Question: I am adding various dynamically created controls to a panel, based on what the user selects. If a Groupbox, with associated RadioButtons, is the first control, it looks fine:

...but if it's anything other than that, the associated radio buttons seem right-aligned instead of left-aligned, as seen above, and the groupbox is too wide, to boot.
Here is the pertinent code (RepaintMockupPanel() is called when the user opts to see what his mockup looks like at any time, and getGroupBox() is the method it calls that be where the problem lies, but I can't see it.
'''
private void RepaintMockupPanel(Control padre)
{
const string BTN = "BUTTON";
const string CKBX = "CHECKBOX";
const string EDTTXT = "EDITTEXT";
const string RADGRP = "RADIOGROUP";
const string SPNR = "SPINNER";
const string TXTVU = "TEXTVIEW";
const int LEFT_STARTING_POINT = 4;
const int STANDARD_PADDING = 4;
int currentLeft = LEFT_STARTING_POINT;
string currentSel;
string currentSettings;
ComboBox cmbx;
Label lbl;
try
{
TabPage tp = padre as TabPage;
string panelName = tp.Name.Replace("tabPage", "panel");
Panel p = tp.Controls[panelName] as Panel;
p.Controls.Clear();
for (int i = 0; i < p.Controls.Count; i++)
{
p.Controls[i].Dispose();
}
//cmbxRow0Element0 and lblRow0Element0 to cmbxRow11Element5 and lblRow11Element5
int rowNum = getRowNum(panelName);
for (int i = 0; i < WIDGETS_PER_TABPAGE; i++)
{
cmbx = tp.Controls[string.Format("cmbxRow{0}Element{1}", rowNum, i)] as ComboBox;
lbl = tp.Controls[string.Format("lblRow{0}Element{1}", rowNum, i)] as Label;
if (cmbx.SelectedIndex < 0) continue;
currentSel = cmbx.SelectedItem.ToString().ToUpper();
currentSettings = lbl.Text;
// Possible vals (Android on left, Windows equivalents on the right:
//Button ""
//CheckBox ""
//EditText TextBox
//RadioGroup GroupBox (w. RadioButtons nested within)
//Spinner ComboBox
//TextView Label
if ((currentSel.Length > 0) && (currentSettings.Length > 0))
{
if (currentSel.Equals(BTN))
{
Button btn = getButton(currentSettings, currentLeft);
p.Controls.Add(btn);
currentLeft += btn.Width + STANDARD_PADDING;
}
else if (currentSel.Equals(CKBX))
{
CheckBox ckbx = getCheckBox(currentSettings, currentLeft);
p.Controls.Add(ckbx);
currentLeft += ckbx.Width + STANDARD_PADDING;
}
else if (currentSel.Equals(EDTTXT))
{
TextBox txtbx = getTextBox(currentSettings, currentLeft);
p.Controls.Add(txtbx);
currentLeft += txtbx.Width + STANDARD_PADDING;
}
else if (currentSel.Equals(RADGRP))
{
GroupBox grpbx = getGroupBox(currentSettings, currentLeft);
p.Controls.Add(grpbx);
currentLeft += grpbx.Width + STANDARD_PADDING;
}
else if (currentSel.Equals(SPNR))
{
ComboBox cmbxDyn = getComboBox(currentSettings, currentLeft);
p.Controls.Add(cmbxDyn);
currentLeft += cmbxDyn.Width + STANDARD_PADDING;
}
else if (currentSel.Equals(TXTVU))
{
Label lblDyn = getLabel(currentSettings, currentLeft);
p.Controls.Add(lblDyn);
currentLeft += lblDyn.Width + STANDARD_PADDING;
}
}
}
}
catch (Exception ex)
{
MessageBox.Show(ex.ToString());
}
}
private GroupBox getGroupBox(string currentSettings, int curLeftVal)
{
// "apple~orange~peach~True (must look for "enclose group in a black box" as the last val (ignore for the quick-and-dirty mockup, though))
// Adapted from Pierre's answer at http://stackoverflow.com/questions/23944419/why-is-only-the-first-radiobutton-being-added-to-the-groupbox
IList<string> grpbxVals = new List<string>(currentSettings.Split('~'));
GroupBox gb = new GroupBox { Height = 60, Location = new Point(curLeftVal, 0) };
gb.AutoSize = true;
int radButtonYVal = 0;
for (int i = 0; i < grpbxVals.Count() - 1; i++)
{
//gb.Controls.Add(new RadioButton { Text = grpbxVals[i], Location = new Point(curLeftVal, radButtonPosition) });
gb.Controls.Add(new RadioButton { Text = grpbxVals[i], Location = new Point(gb.Location.X+2, radButtonYVal) });
radButtonYVal += new RadioButton().Height;
}
return gb;
}
'''
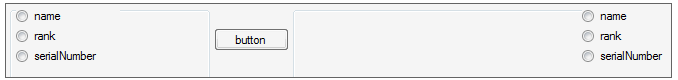
Answer: The getGroupBox() method is INDEED where the issue lies.
As a Container, GroupBox has its own canvas upon which its child controls are drawn, so when you create a control with an X value of 5, it means it's 5 from the left of the GroupBox, NOT from the left of the form. It's absolute value on the form would be it's own X value (say in this case 5) plus the X value of the GroupBox (which we'll assume has a Left value of 25) for an absolute positon of being 30 from the Left.
This is why your example shows the radio buttons pushed over so far: if you examine the distance between the left edge of the RadioButtons in relation to the left edge of their containing GroupBox, it should be about the same distance as the left edge of the GroupBox from the left edge of ITS container.